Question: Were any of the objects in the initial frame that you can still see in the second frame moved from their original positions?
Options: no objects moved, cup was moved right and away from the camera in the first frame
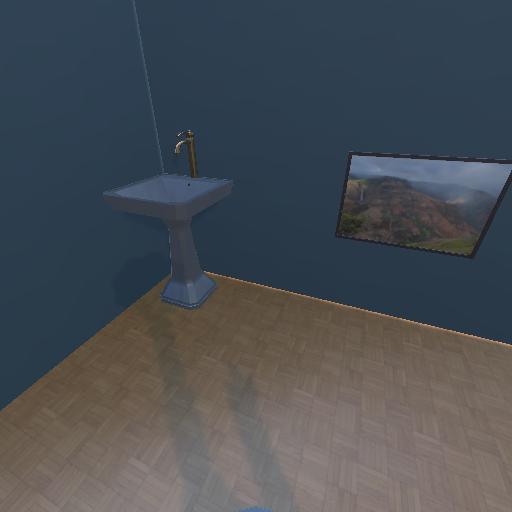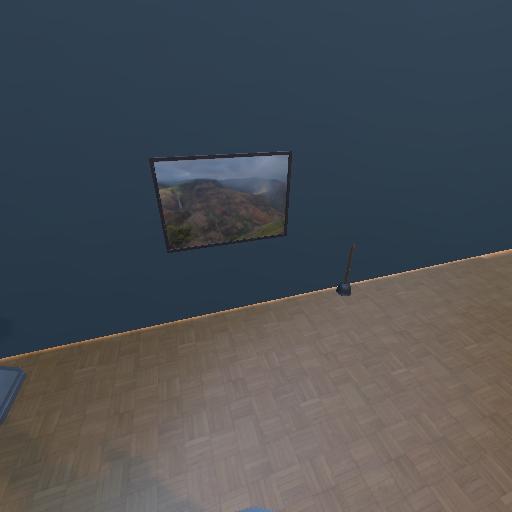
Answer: no objects moved